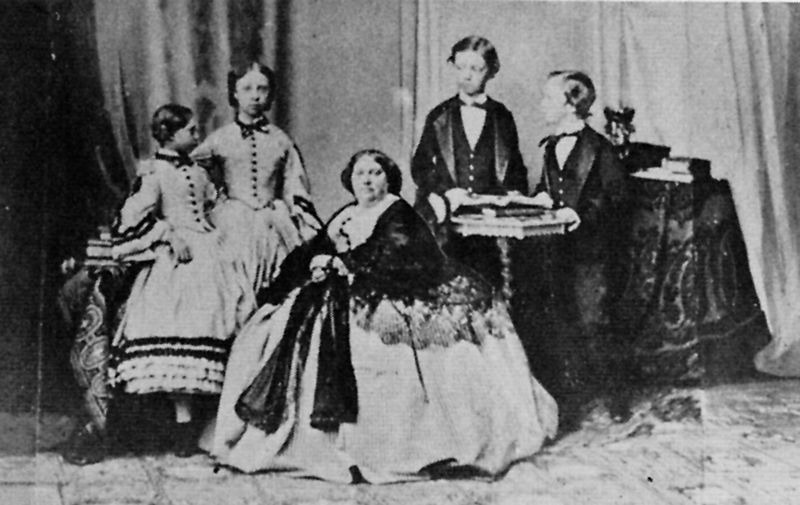
Titel: Herzogin von Parma und ihre Kinder
Künstler: Franck
Standort: Paris
Institution: Bibliothèque Nationale
Schlagwörter: dunkel, gruppe, umhang, weiß, frauen, menschen, mädchen, sitzen, elegant, frau, frisur, grau, hell, hintergrund, kleid, kleider, mitte, mund, männer, schwarz, stützen, tisch, tische, zimmer, blick, dame, schal, tuch, leute, mode, rock, schleife, teppich, alt, anzug, anzüge, hemd, wand, arm, blicke, diener, falten, schale, spitze, stehen, ärmel, bildnis, möbel, portrait, porträt, tischbein, tischdecke, tischtuch, vorhang, boden, auge, haare, interieur, pose, reich, sitzend, stehend, adel, decke, familie, familienbildnis, familienporträt, kind, mutter, personen, saum, spitzen, tochter, schleifen, england, knopf, mittelscheitel, scheitel, fliegen, kinder, wangen, bücher, zwei, mieder, schuhe, buben, jungen, frack, bordüre, dick, salon, vorhänge, trennung, ernst, streng, angelehnt, atelier, streifen, überwurf, junge, rüschen, wange, geschlecht, knöpfe, fliege, revers, weste, stola, geschwister, schwestern, foto, fotografie, photographie, fett, strümpfe, buch, jungs, schwarz weiss, jugenstil, uniform, schuh, gruppenbild, photo, verwischt, geflochten, viktorianisch, zentrum, knopfleisten, familienbild, kin, königin, mittelpunkt, schüler, brüder, fotographie, töchter, sohn, taft, krinoline, reifrock, gedrechselt, söhne, enkel, studio, photografie, gruppenfoto, händer, gelehnt, korpulent, ausladend, spitzenbluse, zimmel, fotoatelier, familienfoto, matrone, enkelkinder, fesnterlos, festliche kleidung, gedrecselt, strumof, mädels, vater fehlt, kleideer, zisch, jengen, mädchen jungen, jkeud